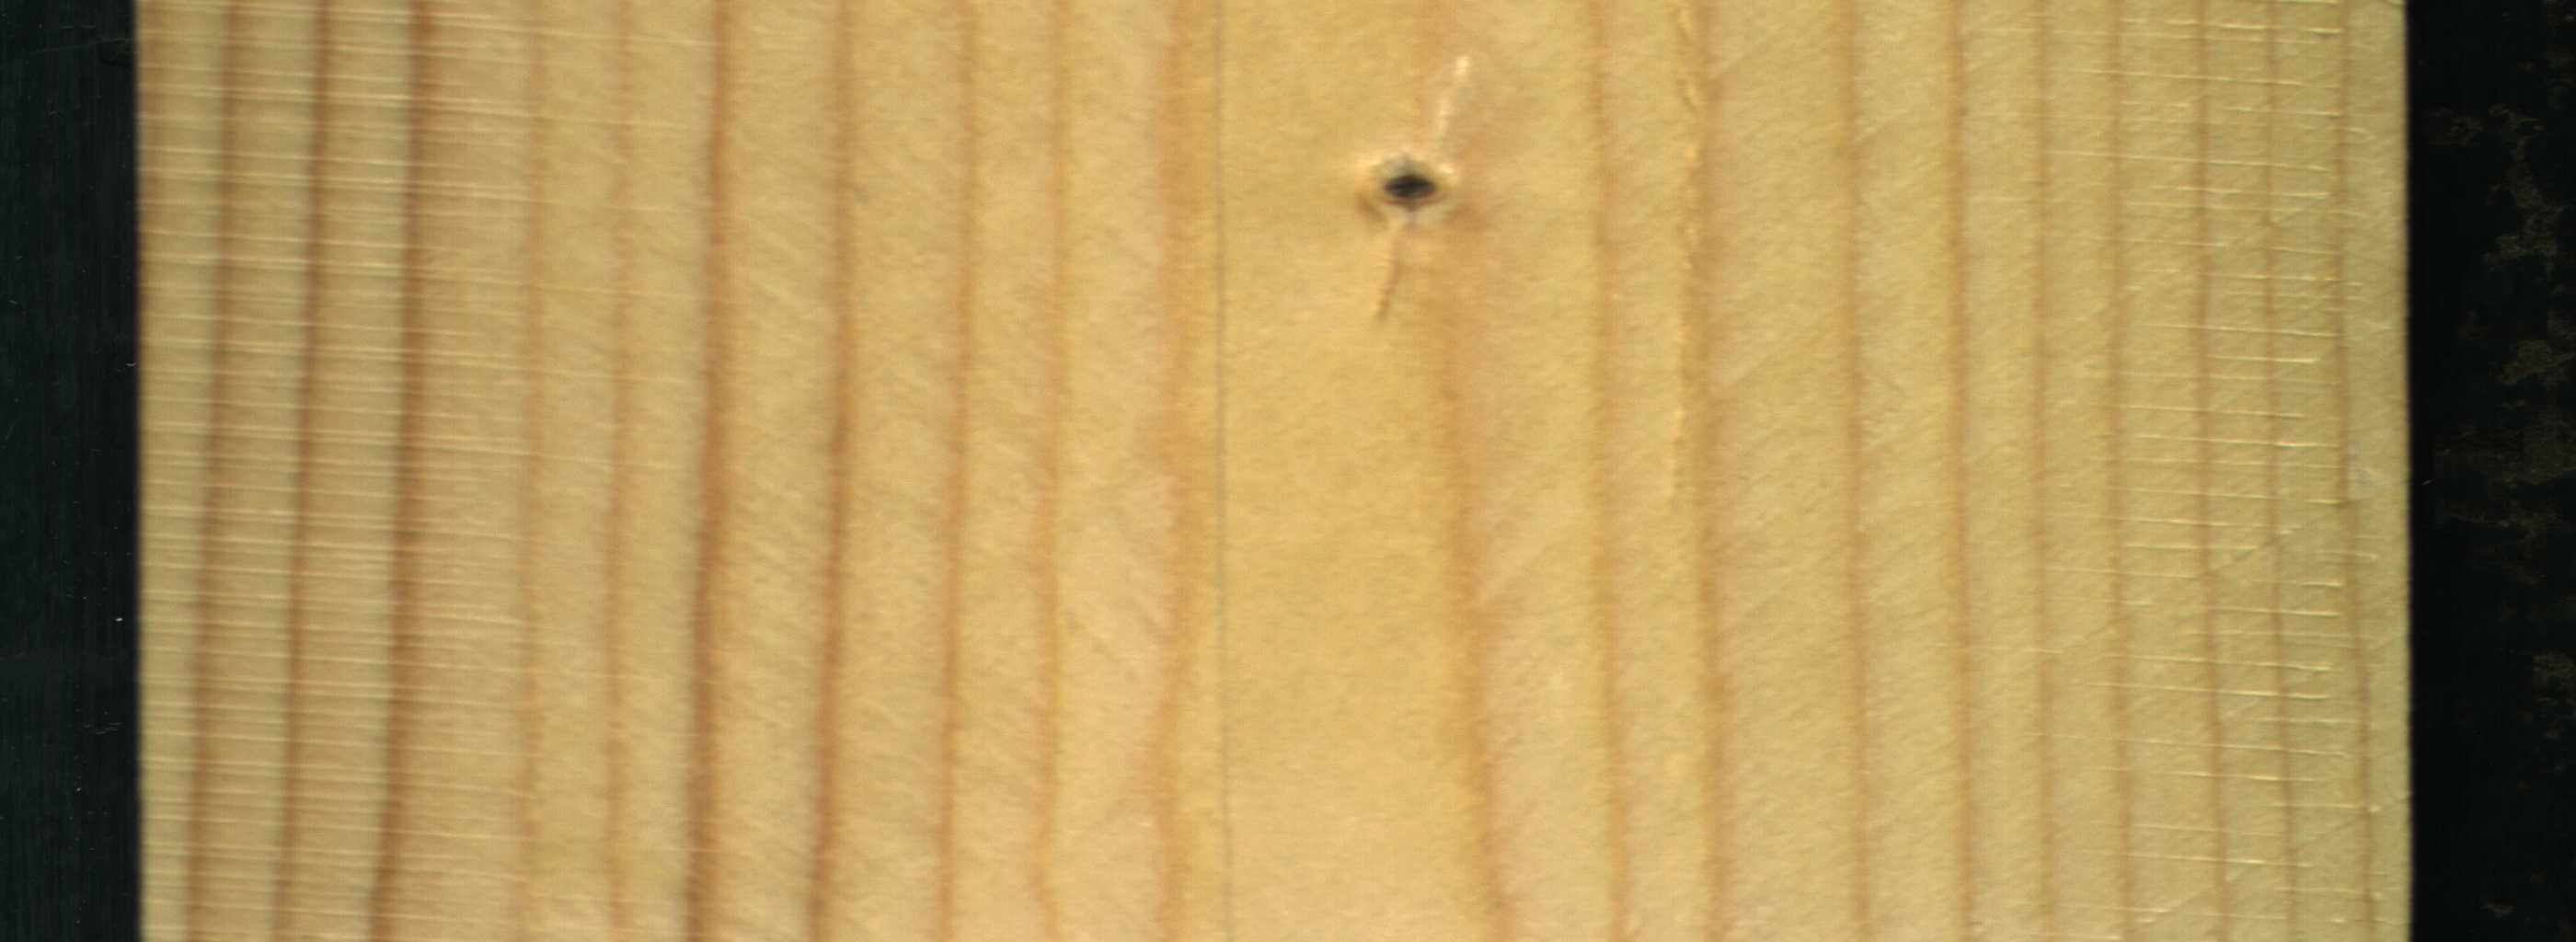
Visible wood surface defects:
Live_Knot